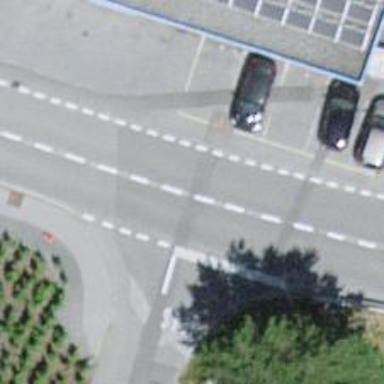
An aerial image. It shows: Tertiary road with asphalt surface.